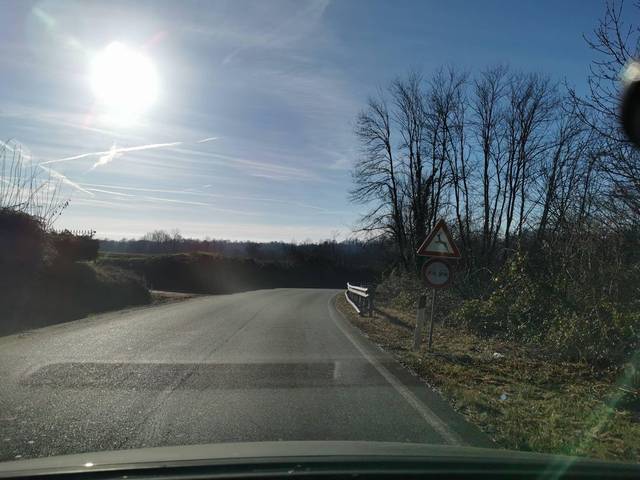
Region: Italy
Coordinates: 45.295, 7.581